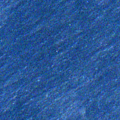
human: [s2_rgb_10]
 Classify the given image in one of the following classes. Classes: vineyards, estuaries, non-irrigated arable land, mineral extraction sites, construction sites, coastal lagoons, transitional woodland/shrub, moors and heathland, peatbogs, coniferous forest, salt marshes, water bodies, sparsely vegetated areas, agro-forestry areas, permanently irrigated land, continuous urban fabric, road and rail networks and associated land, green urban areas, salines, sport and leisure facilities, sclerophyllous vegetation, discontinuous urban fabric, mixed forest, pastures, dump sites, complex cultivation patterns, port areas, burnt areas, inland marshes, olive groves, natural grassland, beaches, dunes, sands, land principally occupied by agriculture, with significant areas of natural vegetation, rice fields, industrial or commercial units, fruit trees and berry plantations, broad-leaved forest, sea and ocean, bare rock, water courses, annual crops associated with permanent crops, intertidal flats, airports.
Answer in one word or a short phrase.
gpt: sea and ocean